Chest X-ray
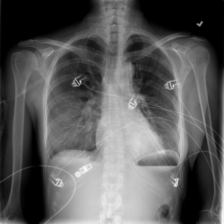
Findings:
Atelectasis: negative
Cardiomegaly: negative
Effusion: positive
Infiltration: negative
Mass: negative
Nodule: negative
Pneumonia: negative
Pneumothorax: negative
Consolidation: negative
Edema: negative
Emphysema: negative
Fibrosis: negative
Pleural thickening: negative
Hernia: negative